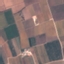
Land use / land cover class: PermanentCrop